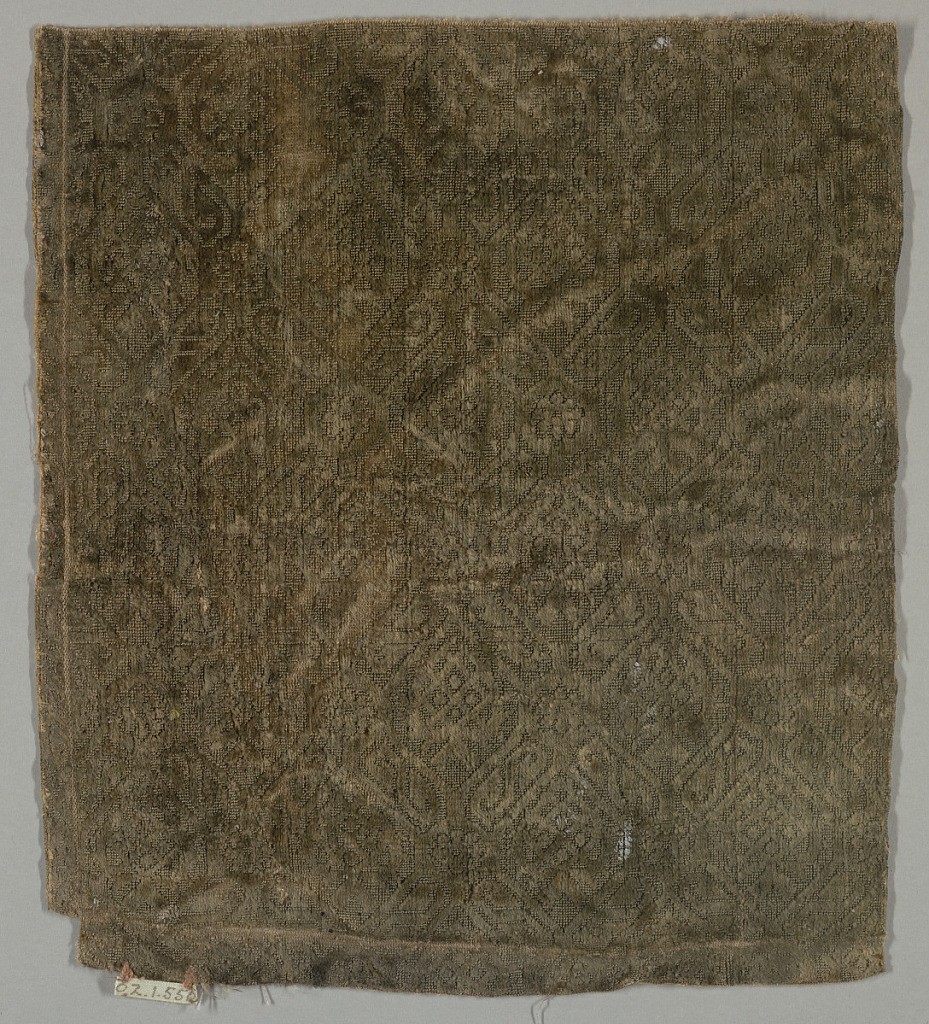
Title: Fragment
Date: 17th century
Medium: silk Technique: supplementary warp forming cut and uncut raised pile (velvet)
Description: Very dark grey pattern of a diamond grid containing pineapple-like forms.